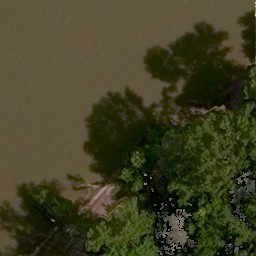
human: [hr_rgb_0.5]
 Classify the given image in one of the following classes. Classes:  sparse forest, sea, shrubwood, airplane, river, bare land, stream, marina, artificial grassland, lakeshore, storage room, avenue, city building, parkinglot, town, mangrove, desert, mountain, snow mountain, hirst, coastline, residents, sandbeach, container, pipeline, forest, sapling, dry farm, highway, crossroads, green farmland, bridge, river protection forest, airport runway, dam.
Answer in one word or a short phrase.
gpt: river protection forest